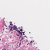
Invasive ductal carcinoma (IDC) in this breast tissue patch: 1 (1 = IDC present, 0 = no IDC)